Interaction volume radius: 10 \u00c5
Interaction volume height: 20 \u00c5
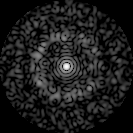
Disorder parameter: 0.8292